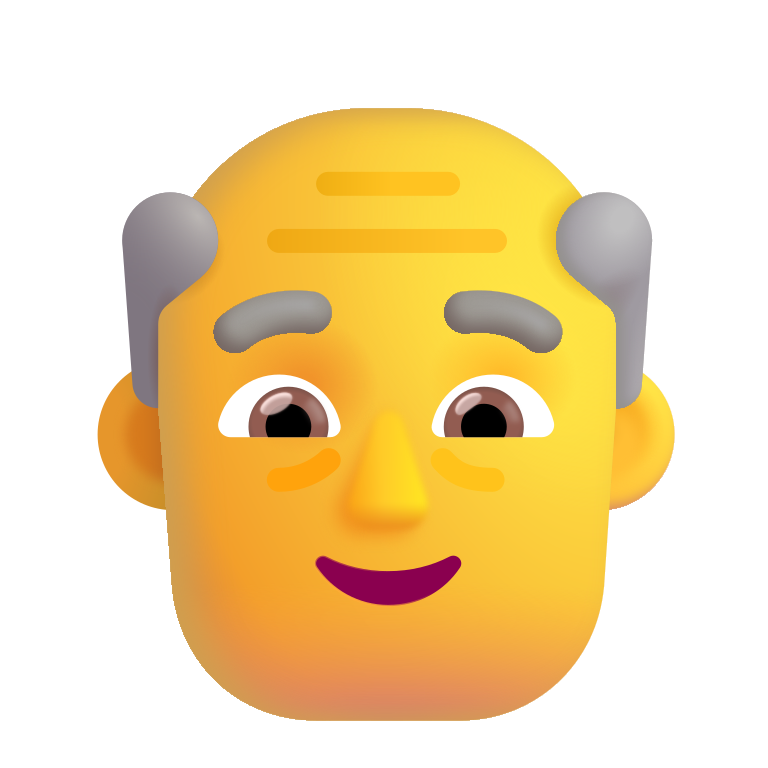
old man color default